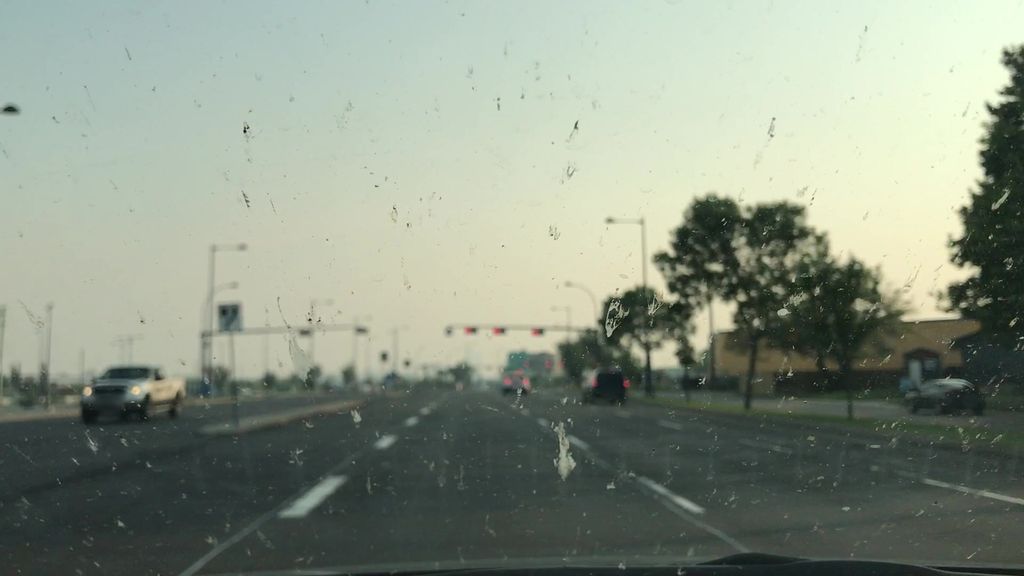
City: edmonton